Fundus camera: zeiss
Shooting center: fovea
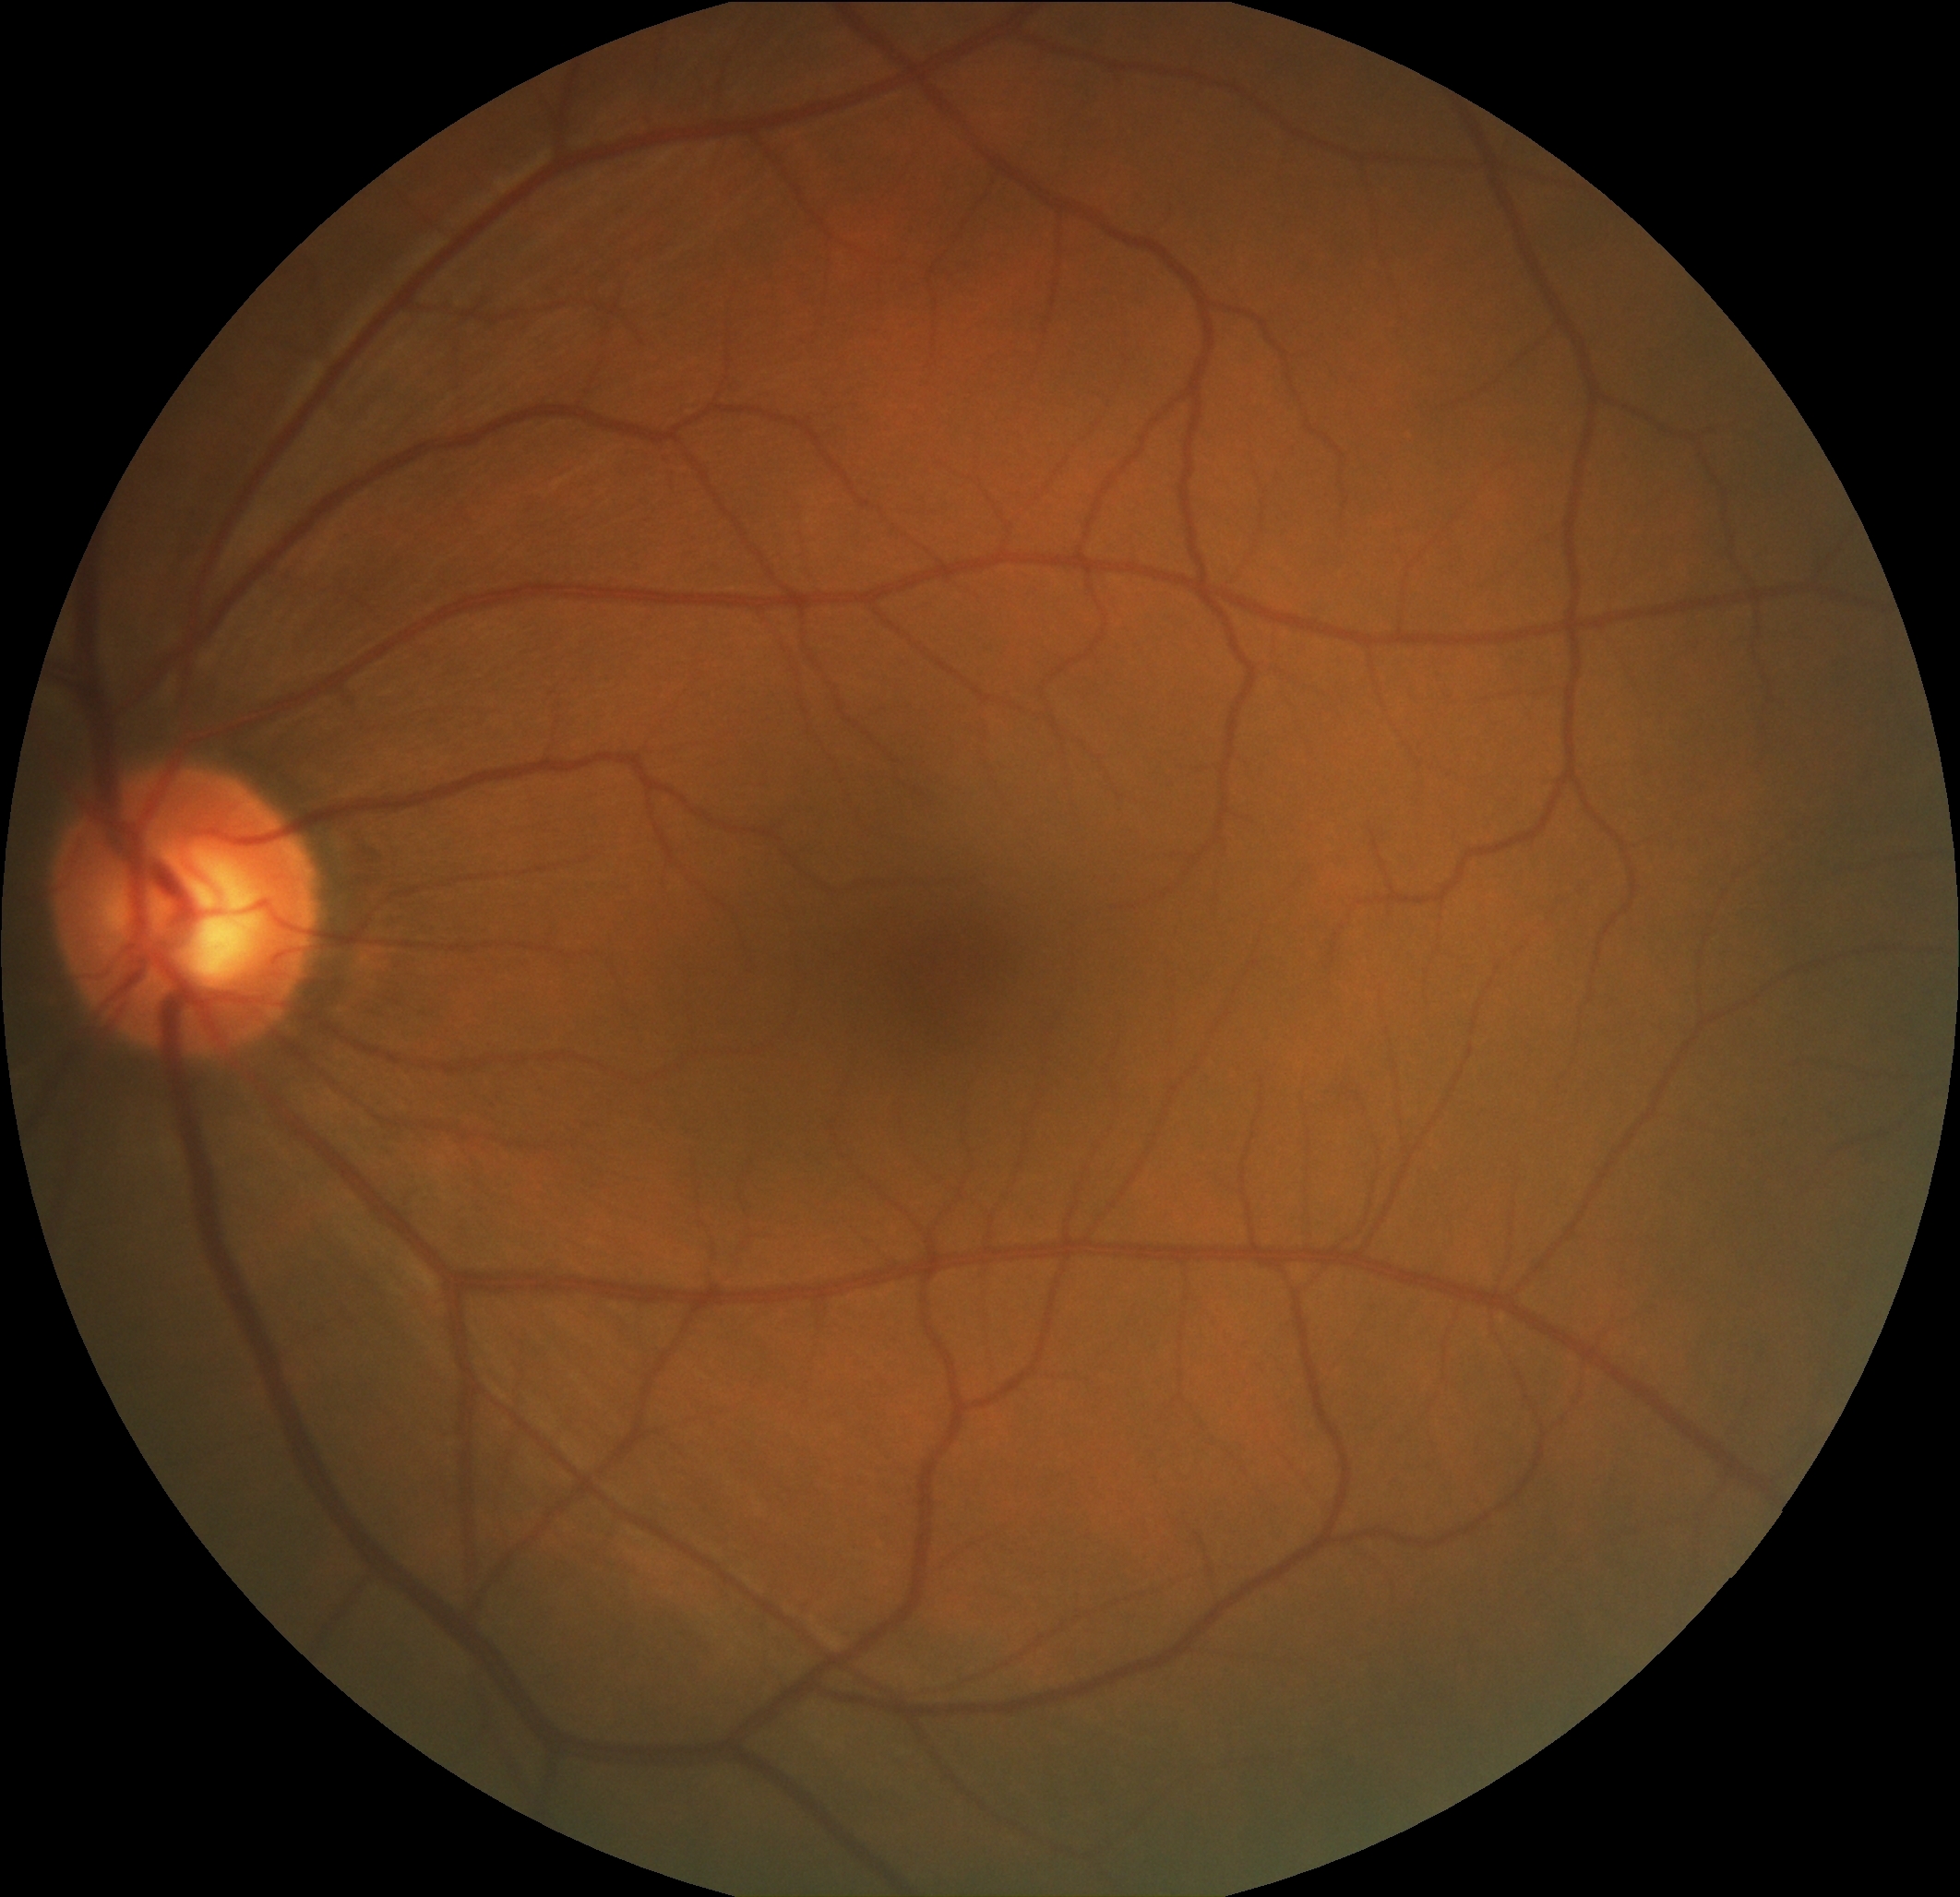
Pathologic myopia: no
Patchy retinal atrophy: absent
Retinal detachment: absent